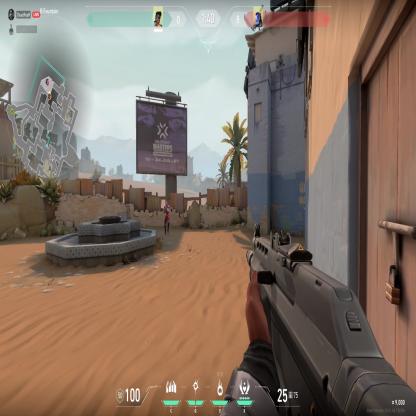
Label: enemy